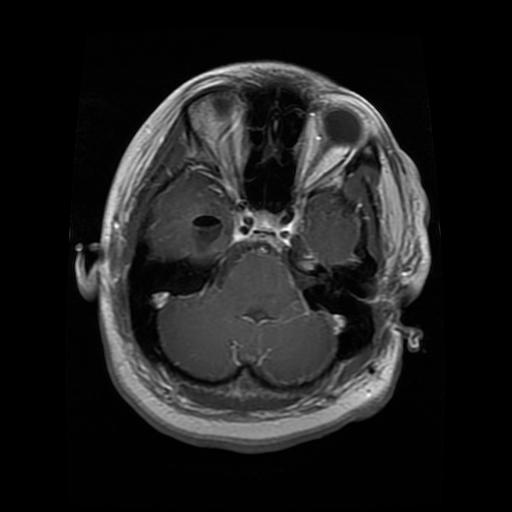
Label: glioma